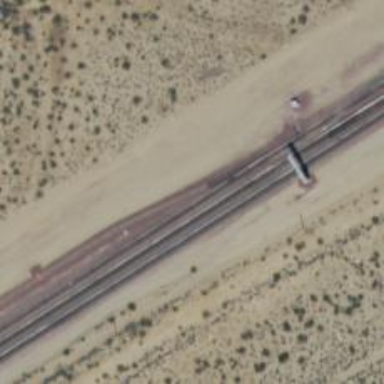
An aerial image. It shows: Railway siding with rails.